Aerial crown-view tile of a tropical tree (Barro Colorado Island, Panama), acquired 20240716:
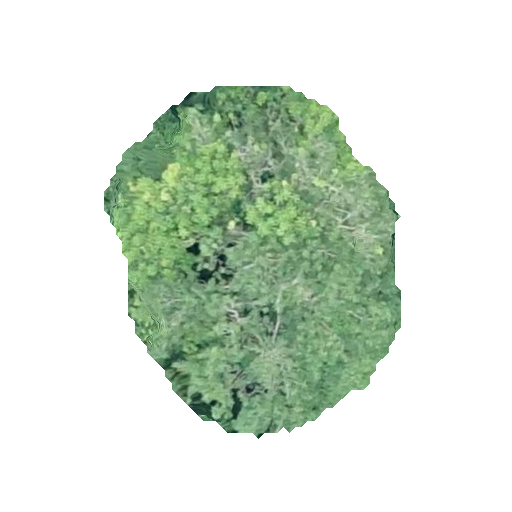
Species: Astronium graveolens
GBIF accepted scientific name: Astronium graveolens
Crown area: 120.469 m²